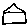
Label: house